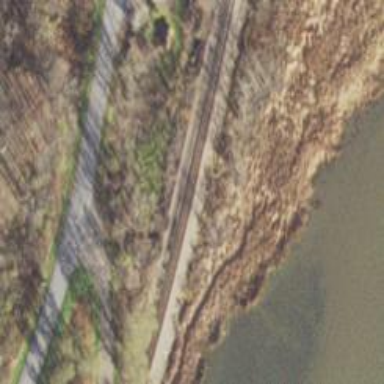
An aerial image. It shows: Railway track.